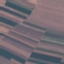
Land use / land cover: AnnualCrop